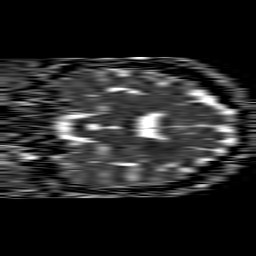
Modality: ADC
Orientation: coronal
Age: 58
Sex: male
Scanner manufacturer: philips
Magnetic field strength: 1.5 T
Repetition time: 4.6 s
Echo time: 0.08941 s